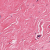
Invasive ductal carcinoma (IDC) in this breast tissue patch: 0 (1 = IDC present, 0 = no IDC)